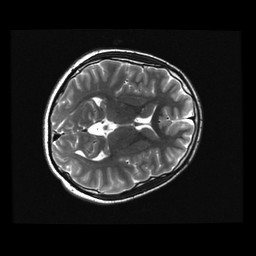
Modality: T2w
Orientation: axial
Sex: male
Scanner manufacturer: ge
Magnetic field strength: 3 T
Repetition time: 5 s
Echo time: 0.1012 s